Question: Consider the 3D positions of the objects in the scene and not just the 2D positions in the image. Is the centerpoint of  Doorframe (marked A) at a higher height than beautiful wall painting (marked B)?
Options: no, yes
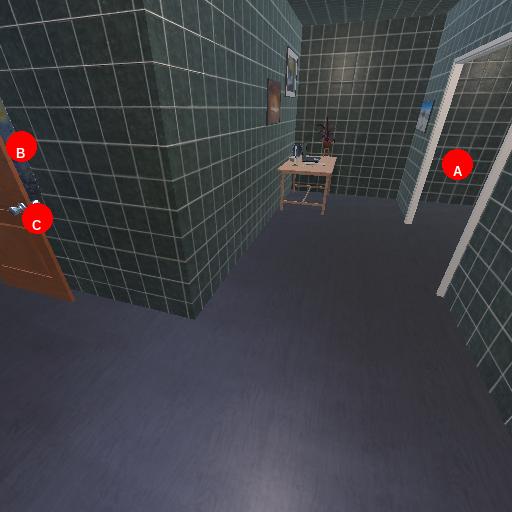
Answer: no